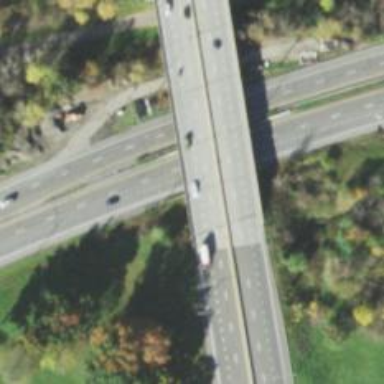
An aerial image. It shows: Primary highway with expressway characteristics.